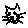
Label: cat